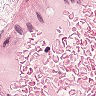
Metastatic tissue present: no